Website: home-depot
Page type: delivery-shipping
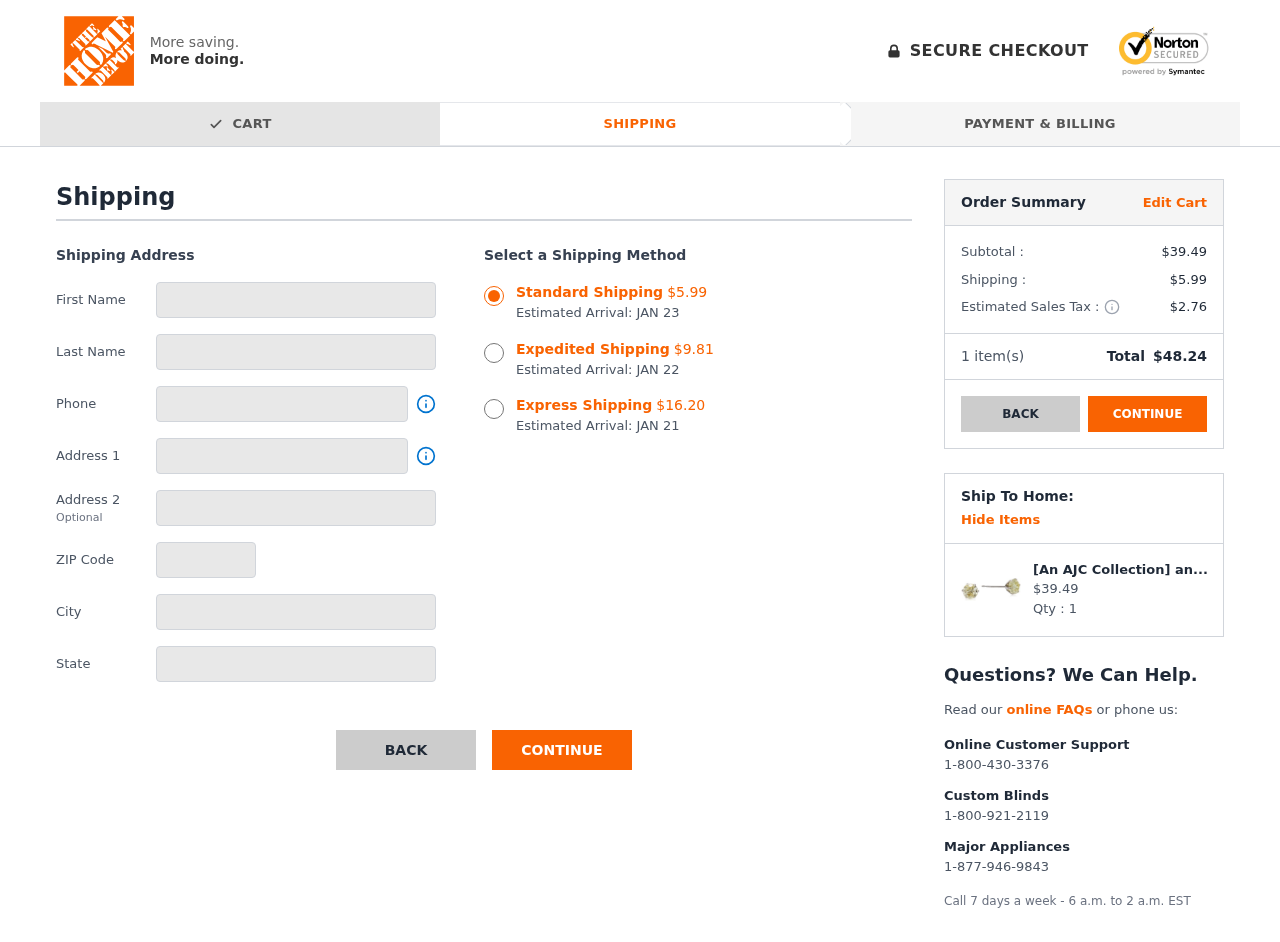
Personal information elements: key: PII_CITY
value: Port Mitchell
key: PII_FIRSTNAME
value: Maria
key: PII_LASTNAME
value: Palmer
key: PII_PHONE
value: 7409055607
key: PII_POSTCODE
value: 81615
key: PII_STATE
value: Arkansas
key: PII_STREET
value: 82788 Kelly Motorway
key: PII_STREET2
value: Apt. 391
Product elements: key: PRODUCT1_NAME
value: [An AJC Collection] an AJC Collection [] with a Certificate Diamond Platinum 900 Earrings total 1.00
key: PRODUCT1_PRICE
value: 39.49
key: PRODUCT1_QUANTITY
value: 1
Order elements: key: ORDER_SHIPPING_COST_STANDARD
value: $5.99
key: ORDER_DELIVERY_DATE
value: JAN 23
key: ORDER_SHIPPING_COST_EXPEDITED
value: $9.81
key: ORDER_DELIVERY_DATE_EXPEDITED
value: JAN 22
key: ORDER_SHIPPING_COST_EXPRESS
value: $16.20
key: ORDER_DELIVERY_DATE_EXPRESS
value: JAN 21
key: ORDER_SUBTOTAL
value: $39.49
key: ORDER_SHIPPING_COST
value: $5.99
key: ORDER_TAX
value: $2.76
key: ORDER_NUM_ITEMS
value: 1
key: ORDER_TOTAL
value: $48.24